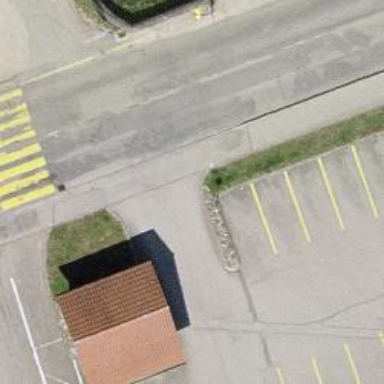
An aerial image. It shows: Unmarked road crossing.